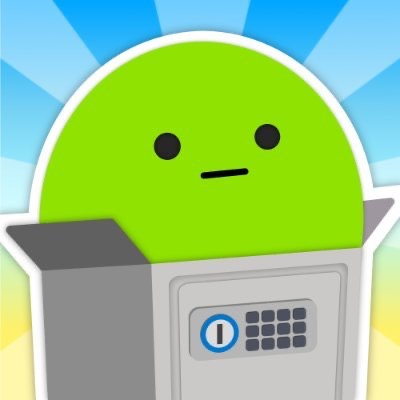
Label: green